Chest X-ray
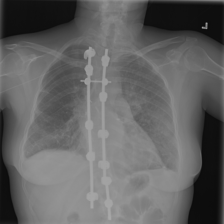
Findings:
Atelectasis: negative
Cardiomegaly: negative
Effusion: negative
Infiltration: negative
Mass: negative
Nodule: negative
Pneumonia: negative
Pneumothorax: positive
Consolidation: negative
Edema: negative
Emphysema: negative
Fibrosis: negative
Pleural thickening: positive
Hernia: negative